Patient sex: M
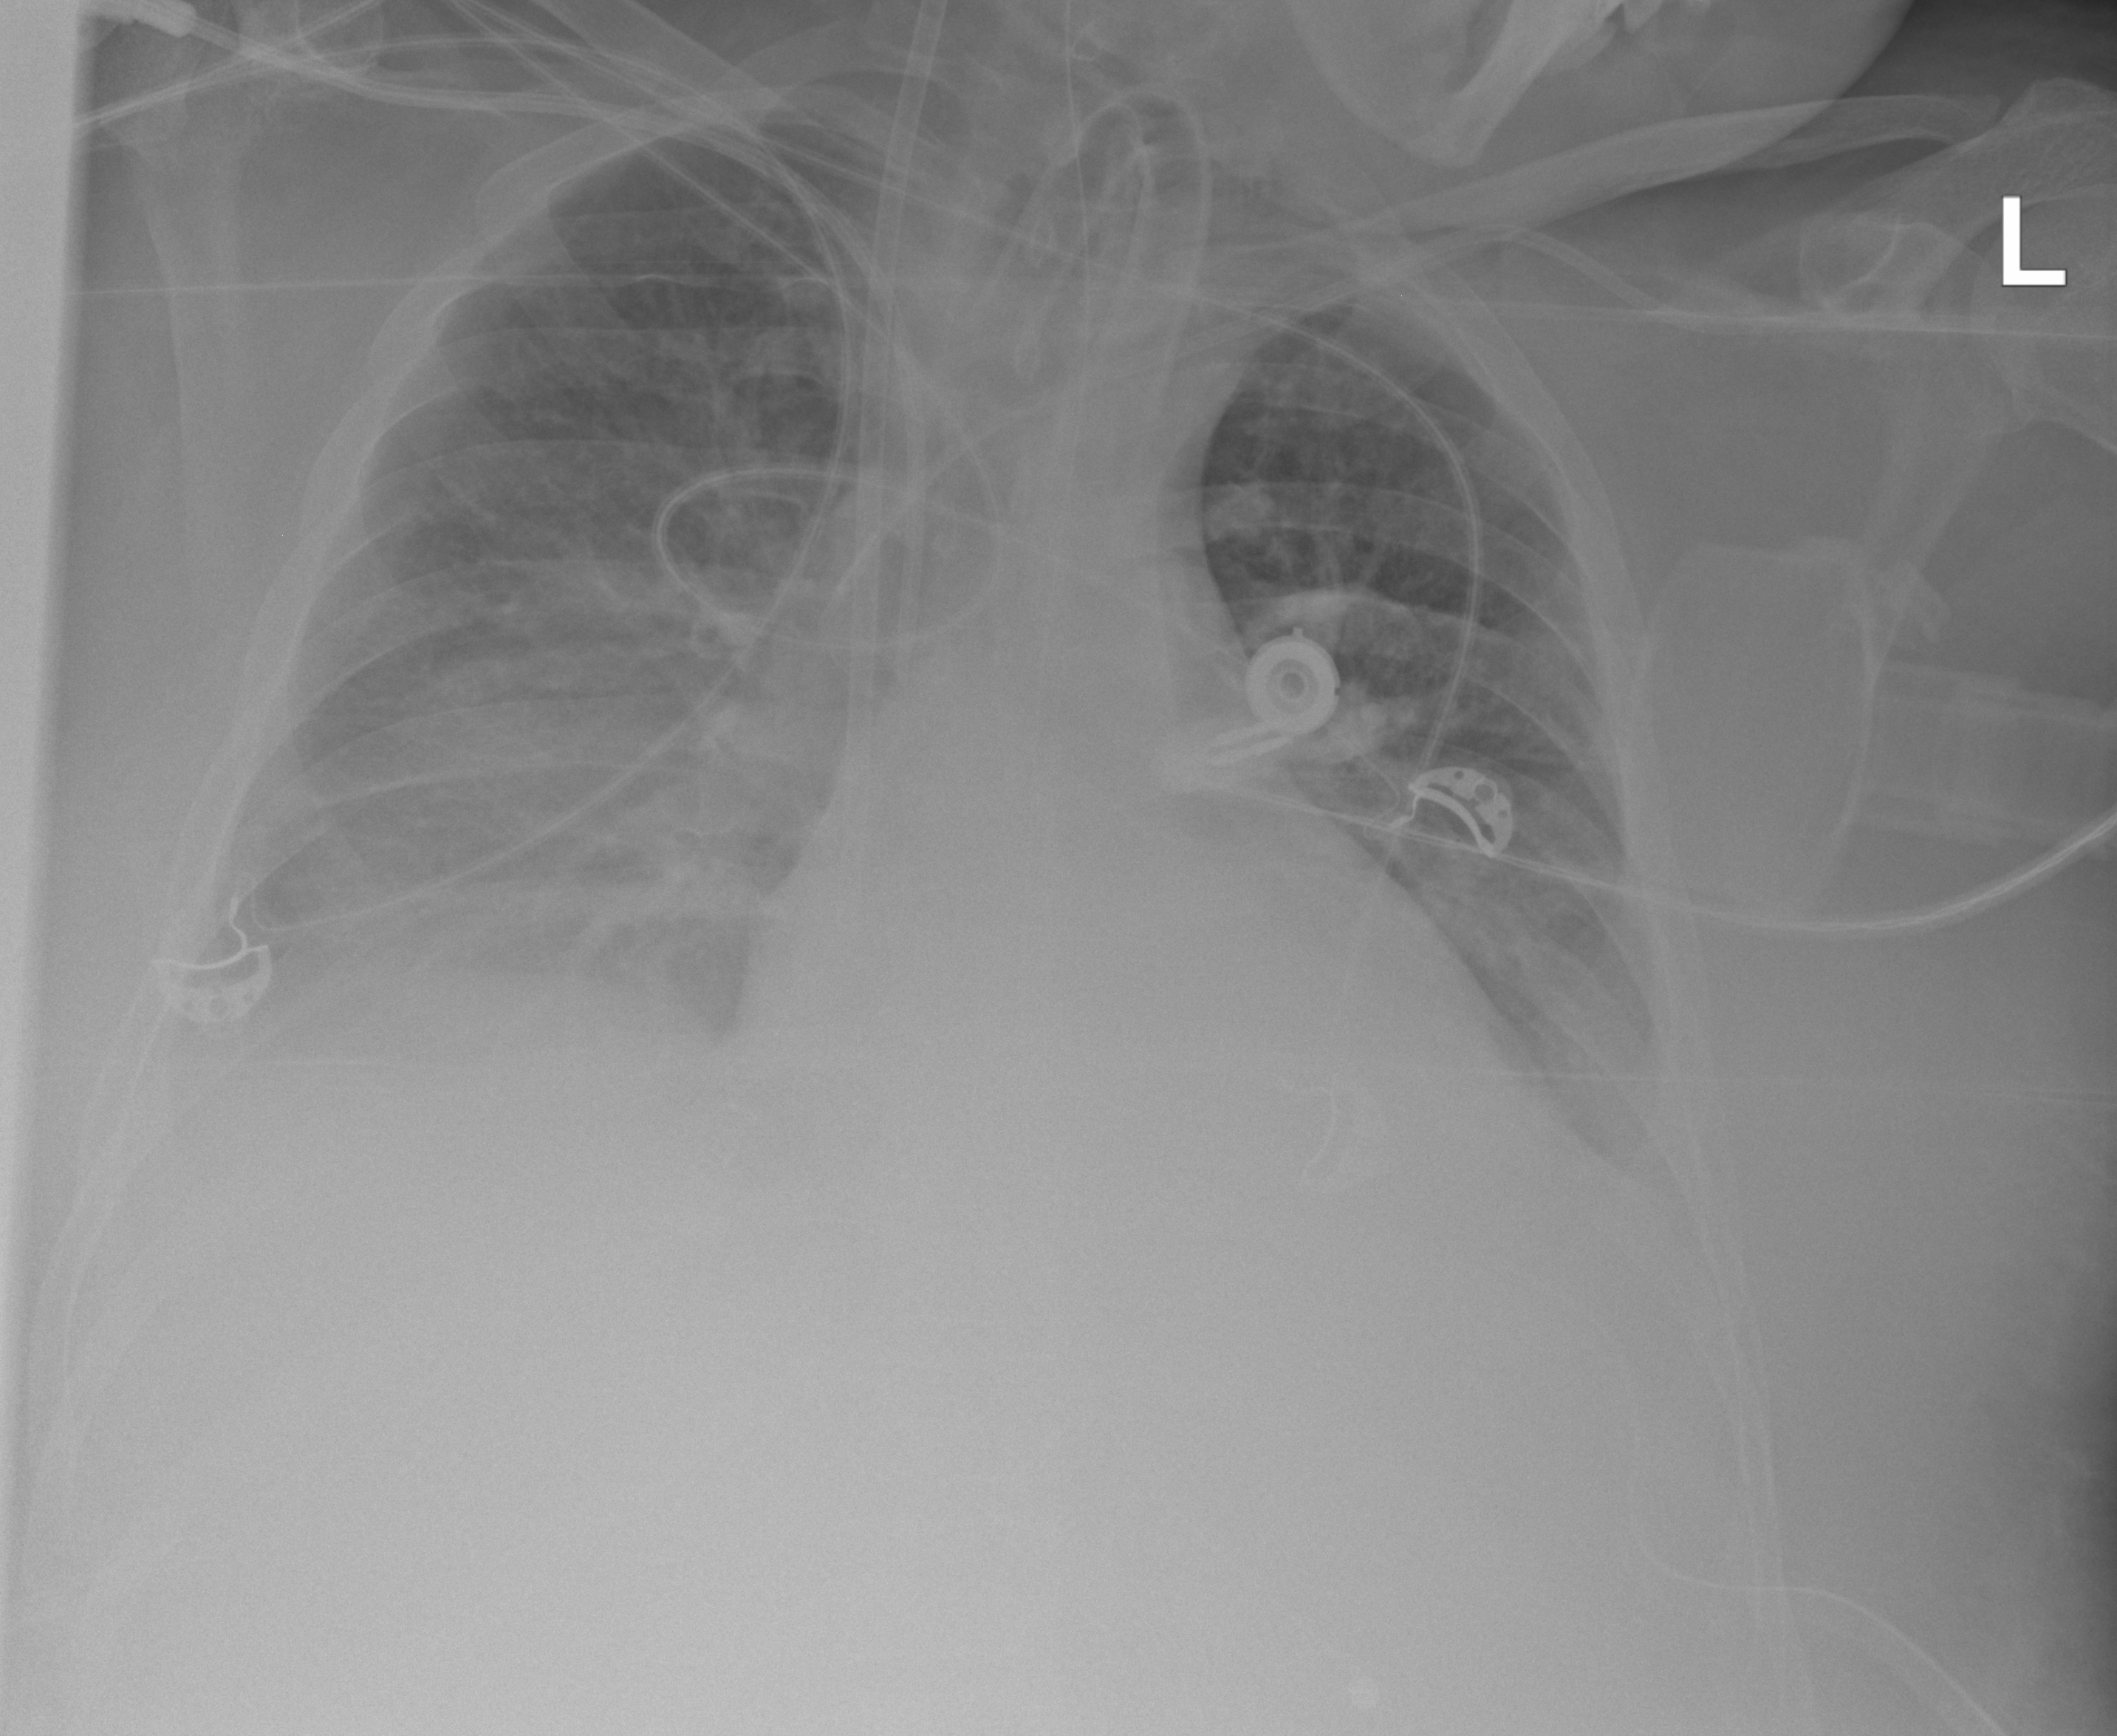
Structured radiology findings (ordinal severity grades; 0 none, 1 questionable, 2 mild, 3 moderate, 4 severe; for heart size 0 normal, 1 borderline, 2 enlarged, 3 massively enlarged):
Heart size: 1
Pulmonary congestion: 0
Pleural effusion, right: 3
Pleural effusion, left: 2
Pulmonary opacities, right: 0
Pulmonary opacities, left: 0
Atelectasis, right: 2
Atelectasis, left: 2